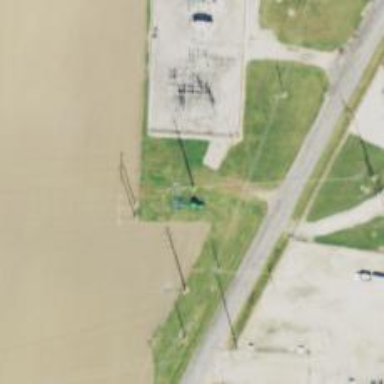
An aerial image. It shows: Power tower.